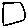
Label: square